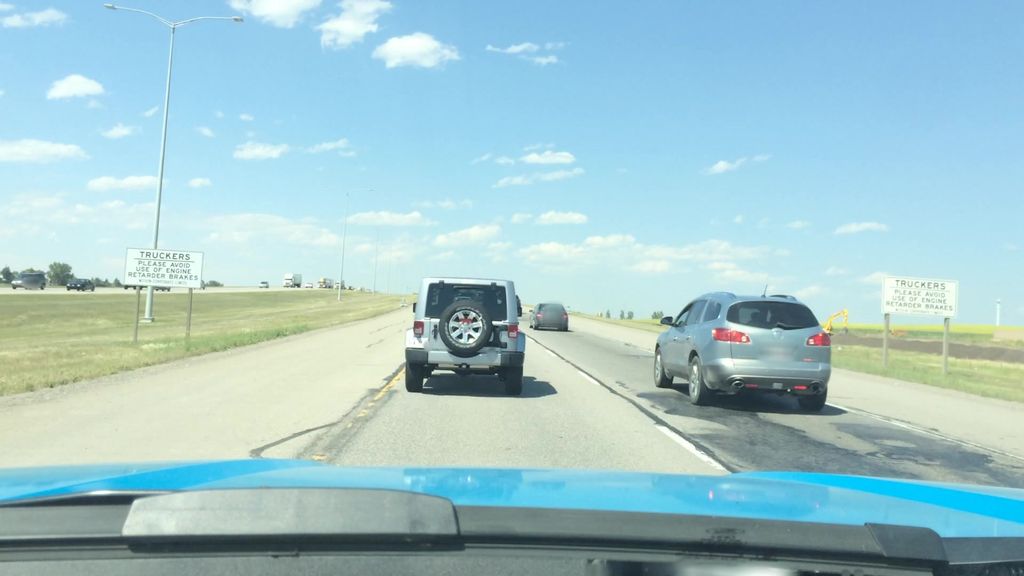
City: calgary